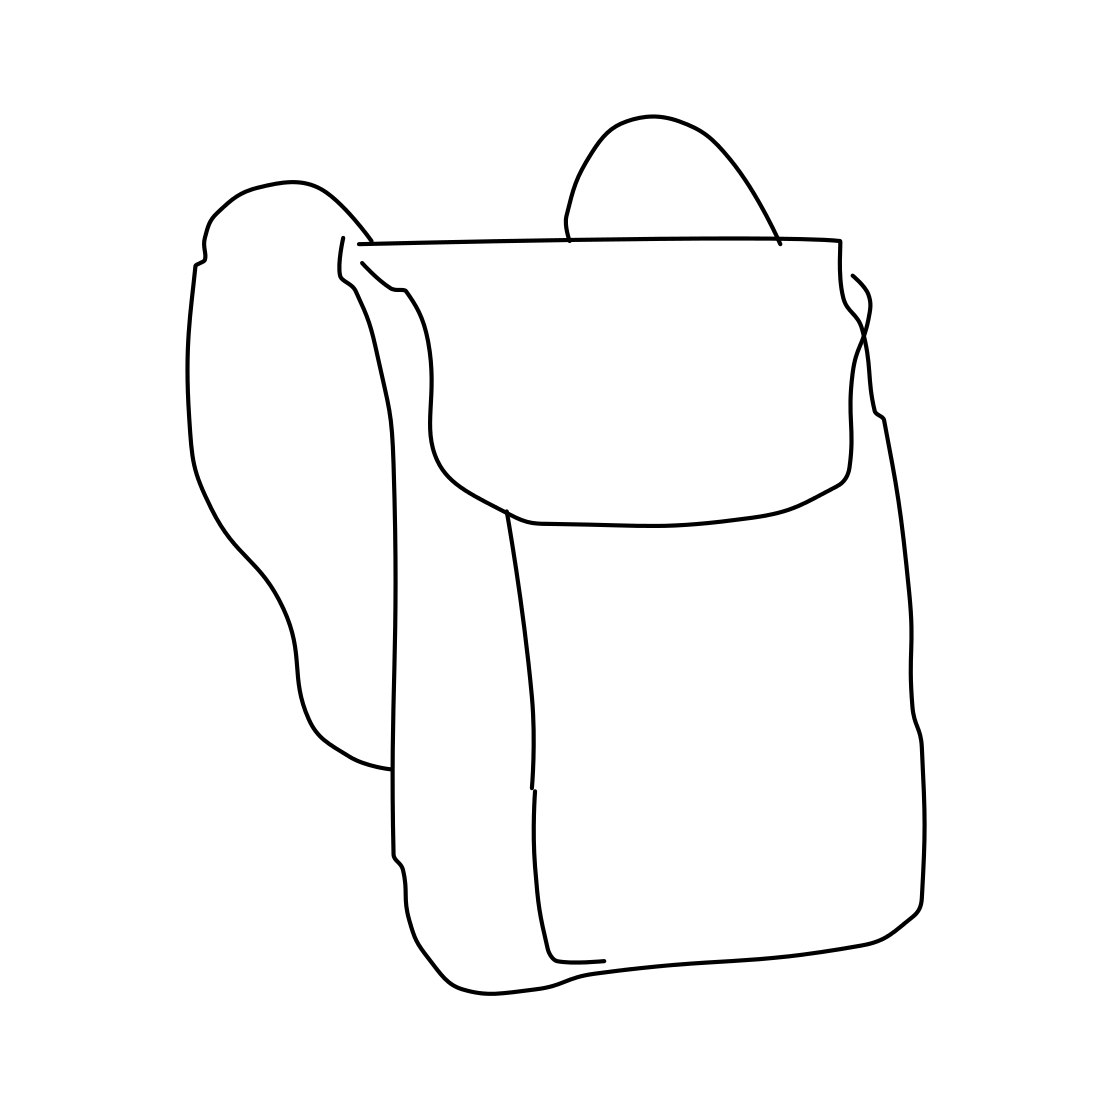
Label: backpack